Question: I am trying to upload two files to a webserver so my teacher can see it. I am using winsp since my filezila doesnt work. But for some reason it is telling me that i don't have access to that page. Can anyone tell me why is it doing that.Here is a picture of my screen.

I am just not understanding why it is telling me that i don't have to access it.
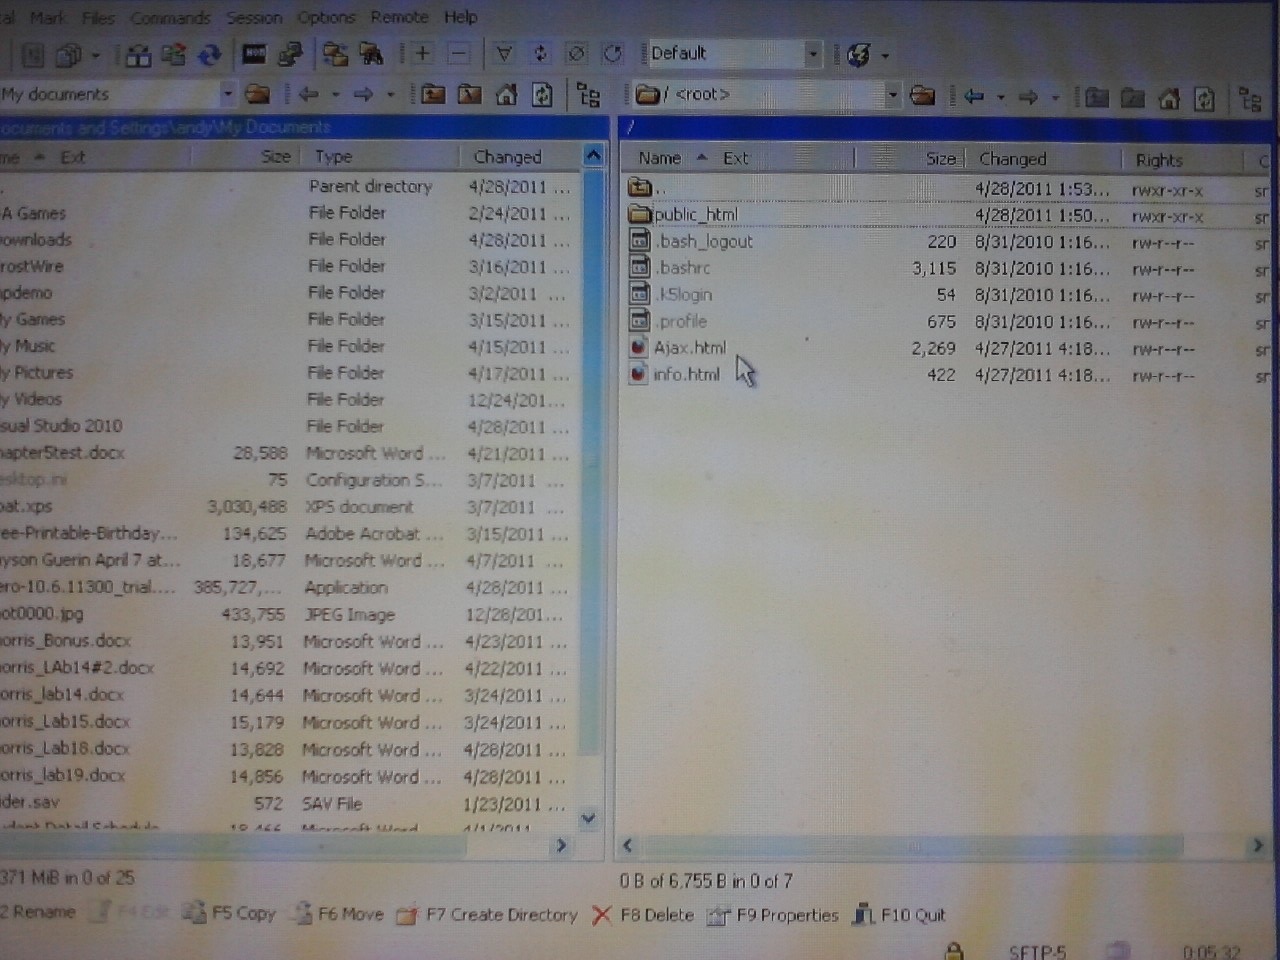
Answer: Problem definitly isn't in code. There is error while uploading files. Can you connect to FTP regulary? If you can. Look for Active or Passive file transfer to FTP. Also if you can upload files, files must be in public_html folder to be visible from browser.
<URL>